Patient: sex F, age 41
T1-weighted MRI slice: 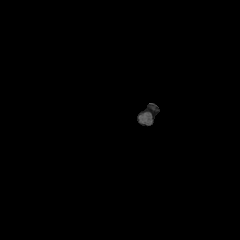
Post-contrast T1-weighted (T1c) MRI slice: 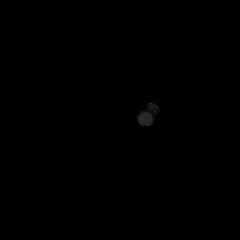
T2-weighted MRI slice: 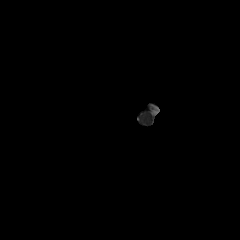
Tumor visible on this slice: no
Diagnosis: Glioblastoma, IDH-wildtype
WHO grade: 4